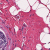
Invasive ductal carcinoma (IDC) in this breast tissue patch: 0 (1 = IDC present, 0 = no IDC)